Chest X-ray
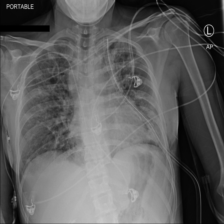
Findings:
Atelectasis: negative
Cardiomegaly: negative
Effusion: negative
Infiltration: positive
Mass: negative
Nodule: negative
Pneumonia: negative
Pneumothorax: negative
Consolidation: negative
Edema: negative
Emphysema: negative
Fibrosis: negative
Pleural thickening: negative
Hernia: negative